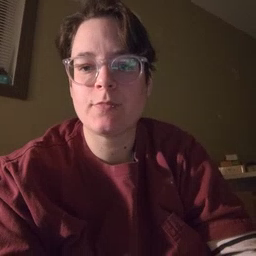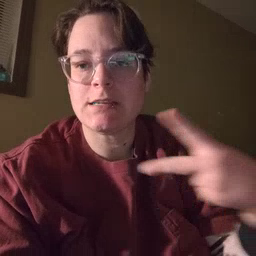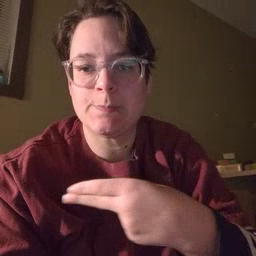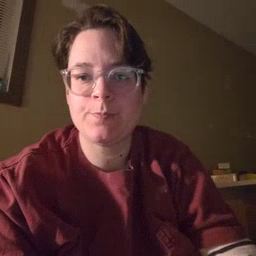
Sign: cut